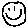
Label: smiley face